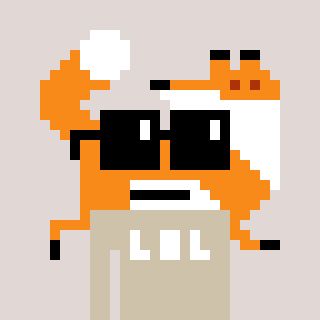
a pixel art character with square black sunglasses, a fox-shaped head and a bege-colored body on a warm background